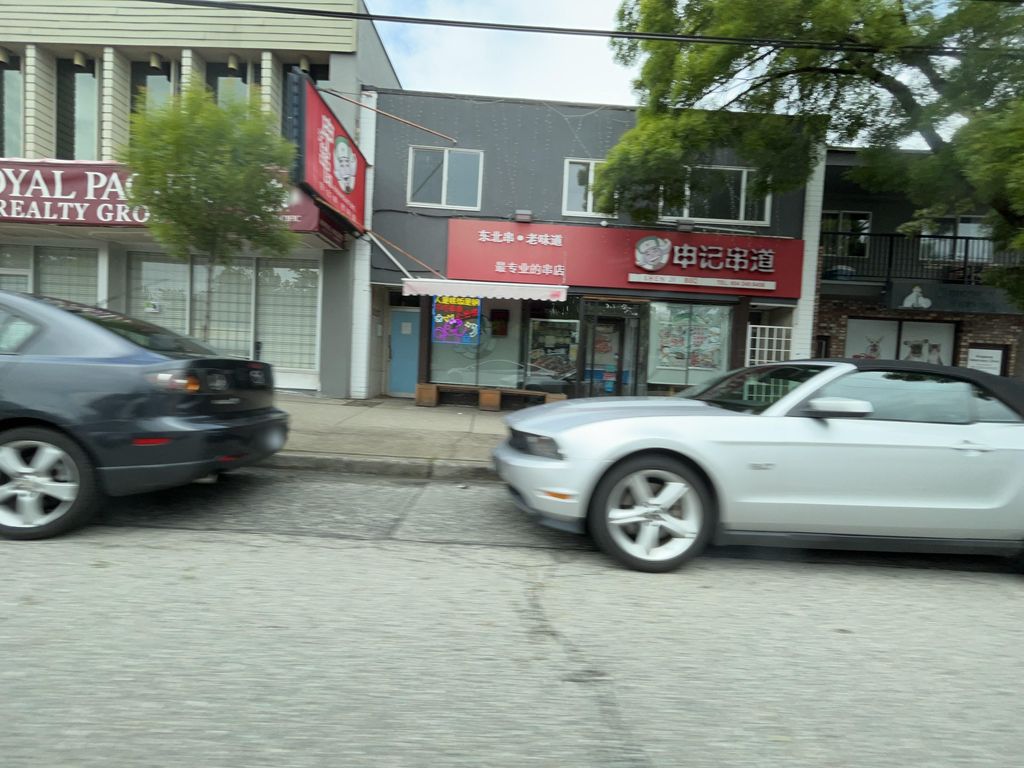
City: vancouver